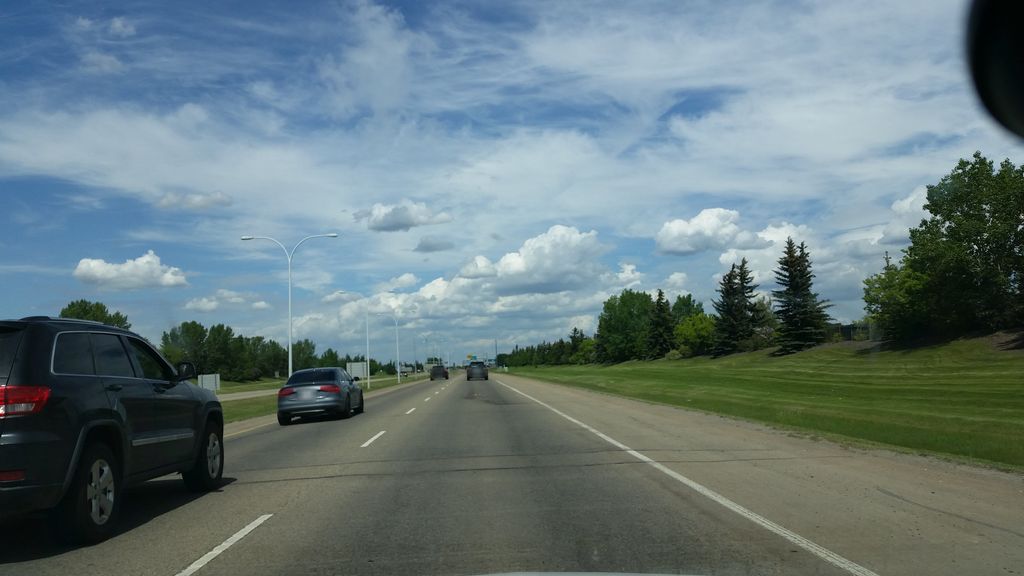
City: edmonton